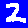
Digit: 2